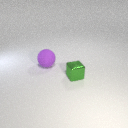
small green metal cube in front of large purple rubber sphere